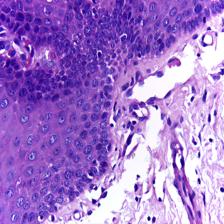
Diagnosis: Normal